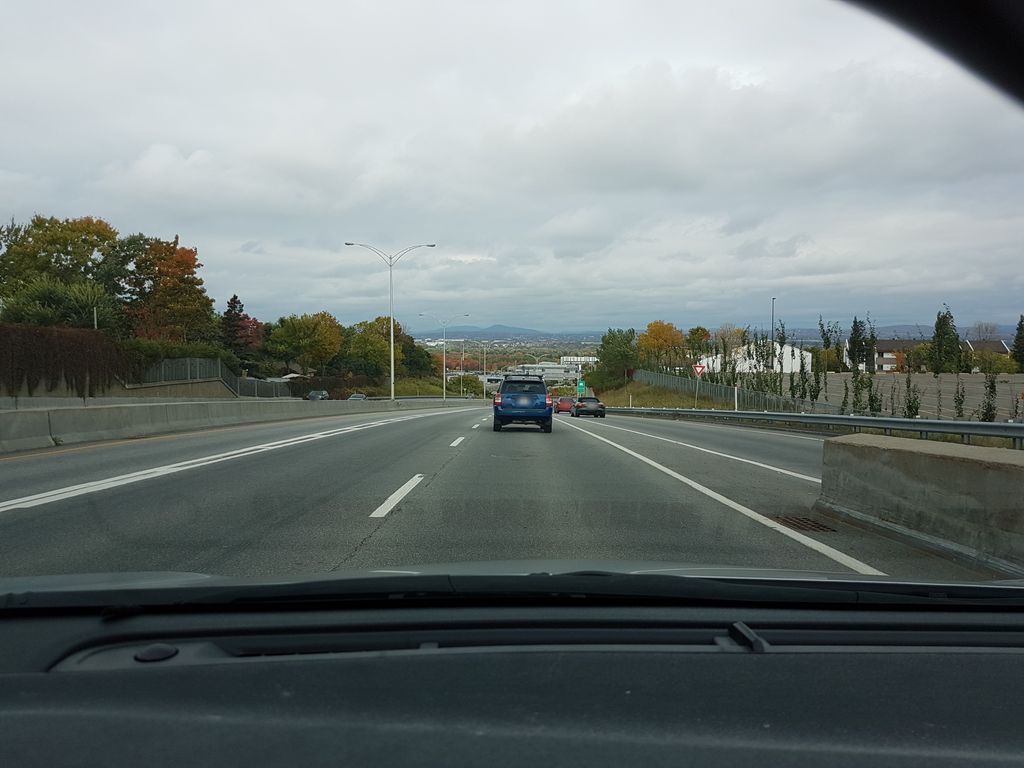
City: quebec_city